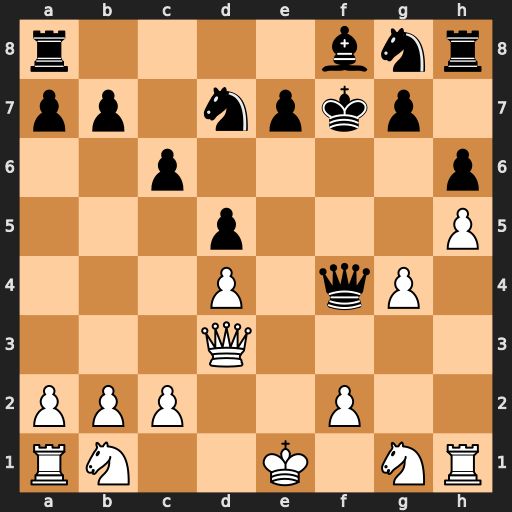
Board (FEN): r4bnr/pp1npkp1/2p4p/3p3P/3P1qP1/3Q4/PPP2P2/RN2K1NR
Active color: w
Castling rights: KQ
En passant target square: -
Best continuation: Qg6#